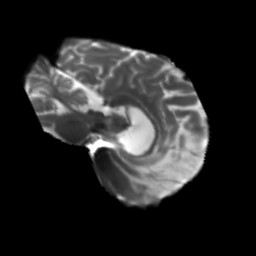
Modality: T2w
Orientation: sagittal
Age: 64
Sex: male
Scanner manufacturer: siemens
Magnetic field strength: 3 T
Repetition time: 5.25 s
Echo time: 0.08 s